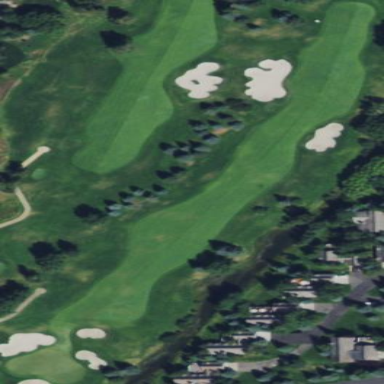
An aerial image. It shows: Grassy fairway on golf course.